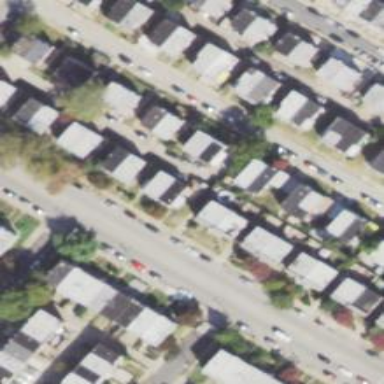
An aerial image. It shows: Alleyway designated as service road.